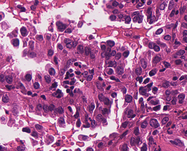
Tumor epithelial tissue: yes
Tumor-associated stroma tissue: no
Normal tissue: no